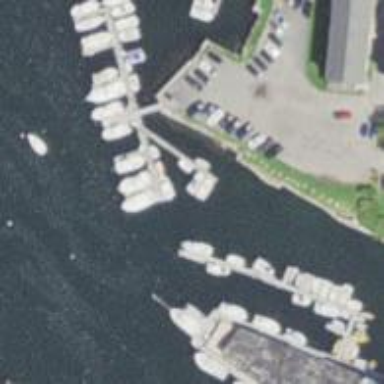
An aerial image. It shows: Man-made pier.